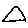
Label: triangle